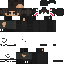
A male human skin with dark skin, wearing brown long hair dressed in a blue hoodie and black pants, featuring a closed mouth.